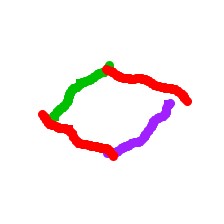
Shape: rhombus